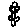
Label: flower